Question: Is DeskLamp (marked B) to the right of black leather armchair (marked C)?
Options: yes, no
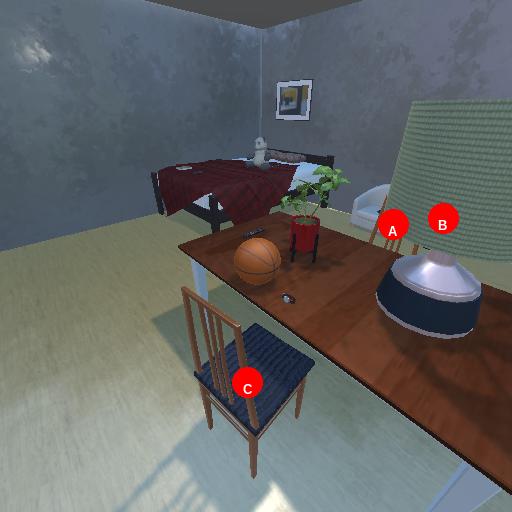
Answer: yes